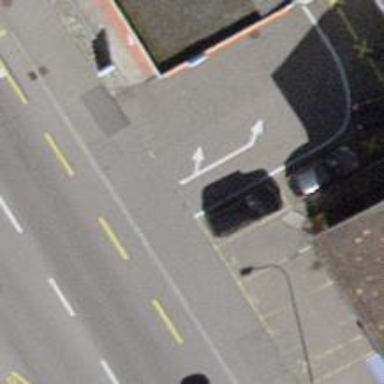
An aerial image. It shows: Unmarked crossing with traffic calming table.